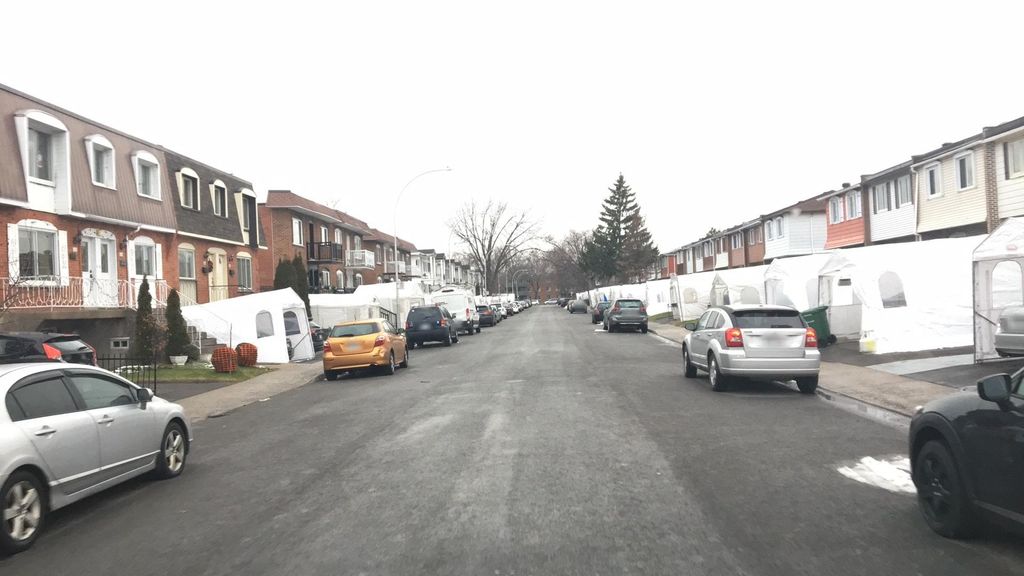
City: montreal